Question: I have to load the data shown in the below image into my database.
For a particular row, either field would be NULL OR field will be NULL, and the other available columns refers to the NON-NULL entity. I have following three options:
1. To use one database table, which will have one unified column say ID, which will have PartID and GroupID data. But, in this case I won't be able to apply foreign key constraint, as this column will be containing both entities' data.
2. To use one database table, which will have columns for both PartID and GroupID, which will contain the respective data. For each row, one of them will be NULL, But in this case I will be able to apply foreign key constraint.
3. To use two database tables, which will have similar structure, the only difference will be the column PartID and GroupID. In this case I will be able to apply foreign key constraint.
One thing to note here is that, the table(s) will be used in import processes to import about 30000 rows in one go and will also be heavily used in data retrieve operations. Also, the other columns will be used as pivot columns.
Can someone please suggest what should be best approach to achieve this?

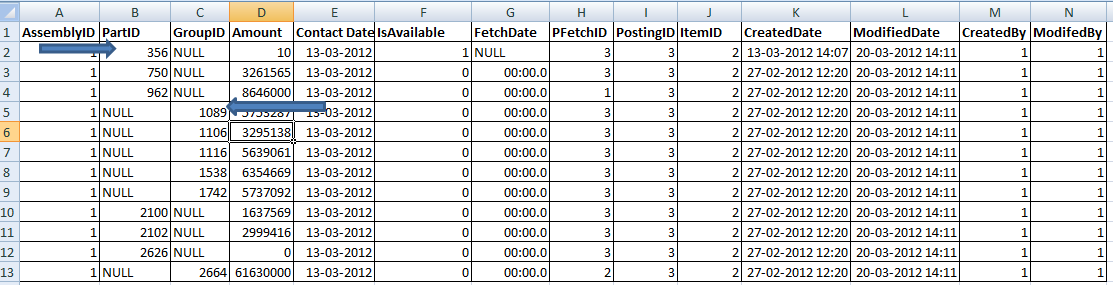
Answer: I would use option 2 and add a constraint that only one can be non-null and the other must be null (just to be safe). I would not use option 1 because of the lack of a FK and the possibility of linking to the wrong table when not obeying the type identifier in the join.
There is a 4th option, which is to normalize them as "items" with another (surrogate) key and two link tables which link items to either parts or groups. This eliminates NULLs. There are further problems with that approach (items might be in both again or neither without any simple constraint), so unless that is necessary for other reasons, I wouldn't generally go down that path.
Option 3 could be fine - it really depends if these rows are a relation - i.e. data associated with a primary key. That's one problem I see with the data presented, the lack of a candidate key - I think you need to address that first.